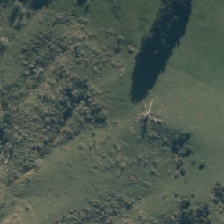
Land cover: manuka_kanuka